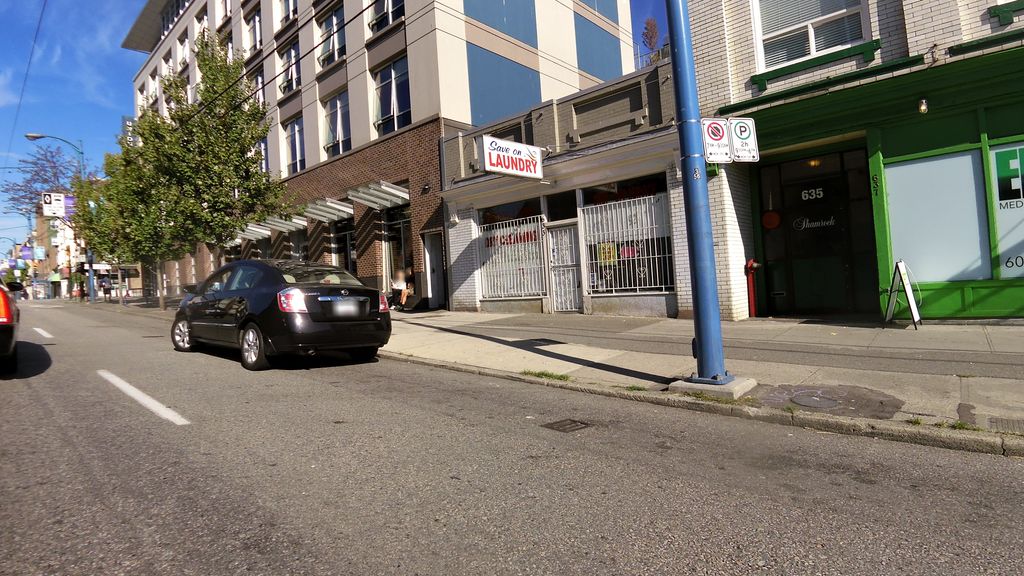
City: vancouver